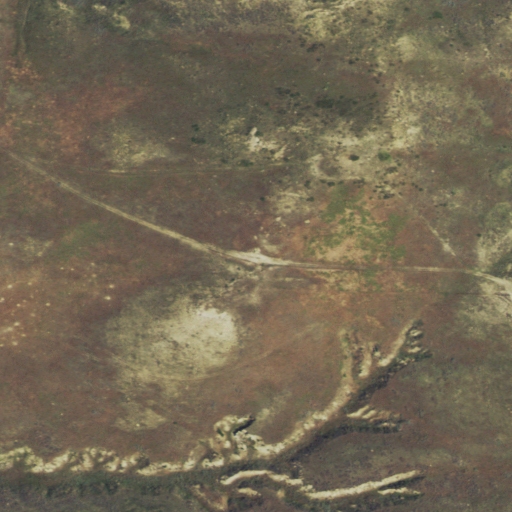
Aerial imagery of ridge(s) in Wyoming named Eightyfive Divide containing shrub and grassland